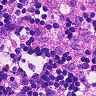
Metastatic tissue present: no